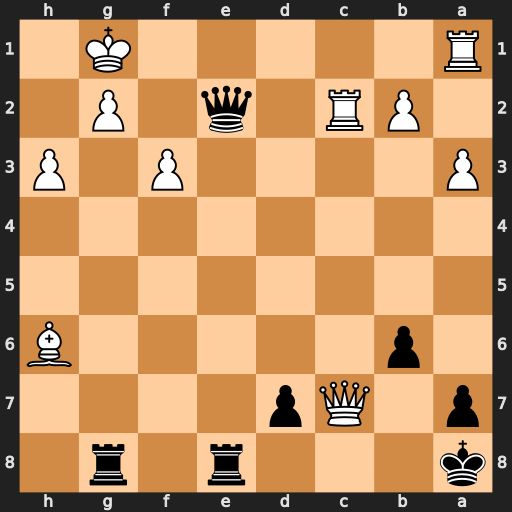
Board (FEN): k3r1r1/p1Qp4/1p5B/8/8/P4P1P/1PR1q1P1/R5K1
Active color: b
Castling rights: -
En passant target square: -
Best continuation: Rxg2+ Kh1 Qxc2 Qxc2 Rxc2